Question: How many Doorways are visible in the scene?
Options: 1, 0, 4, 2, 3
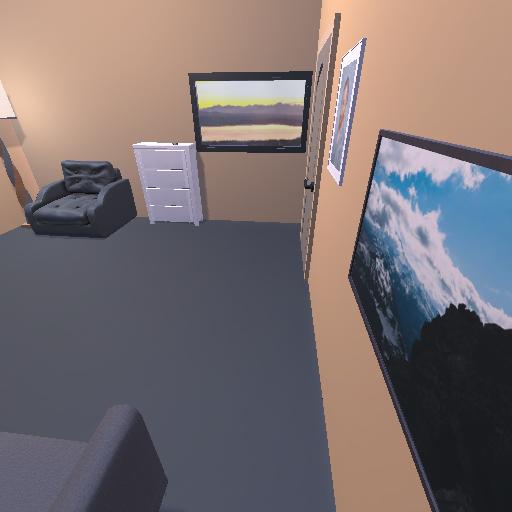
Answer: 1